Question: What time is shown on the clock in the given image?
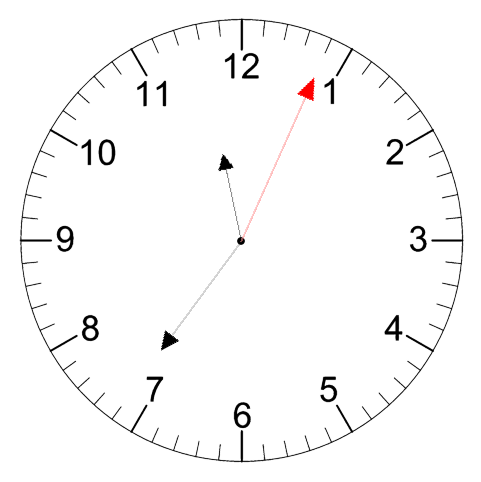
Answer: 11:36:04